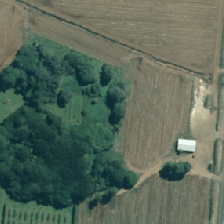
Land cover: shortrotation_cropland